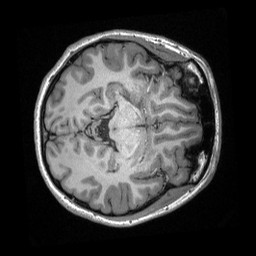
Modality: T1w
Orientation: axial
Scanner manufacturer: siemens
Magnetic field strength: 3 T
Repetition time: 2.3 s
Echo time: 0.00308 s